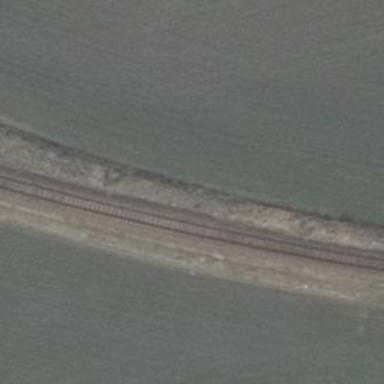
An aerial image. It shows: Disused railway.